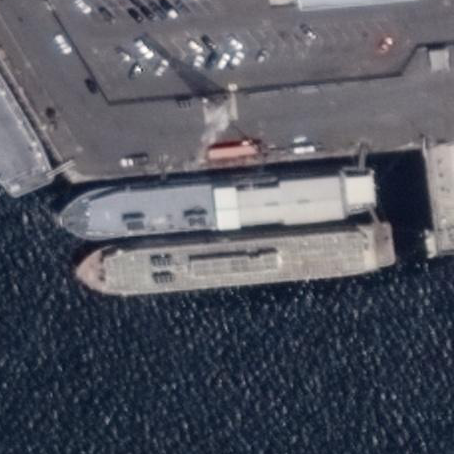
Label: civil